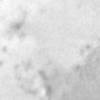
Label: no_change